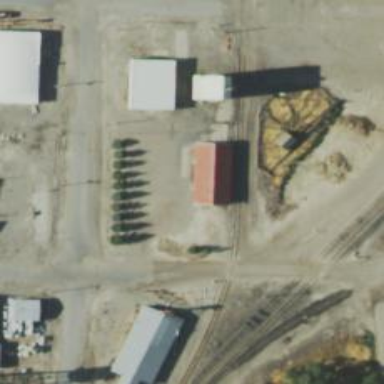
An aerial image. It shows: Rail spur service.